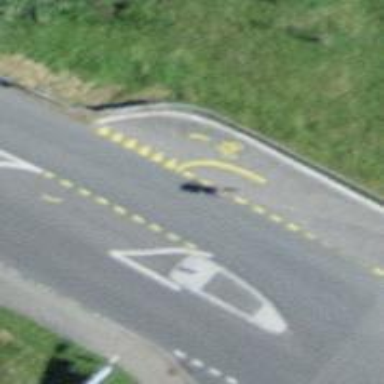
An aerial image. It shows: Asphalt cycleway.